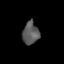
Tissue: lung
Cell type: Epithelial cells
Senescence score: 0.2197
Nuclear area (px): 361
Mean DAPI intensity: 89.789